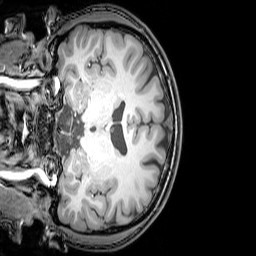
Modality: T1w
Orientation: coronal
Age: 26
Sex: male
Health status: healthy
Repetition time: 0.081 s
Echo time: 0.037 s